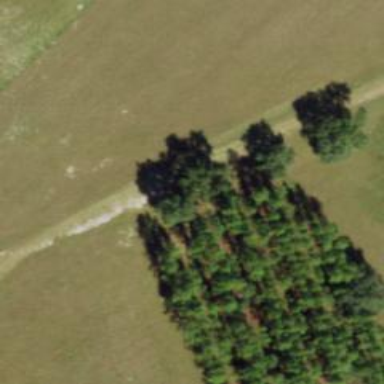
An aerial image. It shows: Forest with needle-leaved trees.